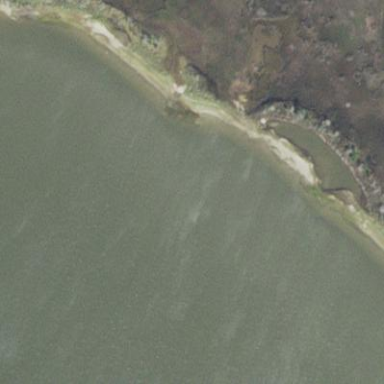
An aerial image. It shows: The image shows tidal environment.